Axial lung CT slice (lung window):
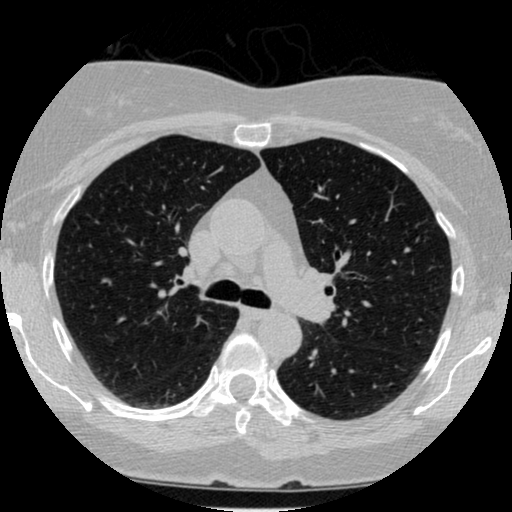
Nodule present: no